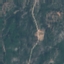
Label: HerbaceousVegetation